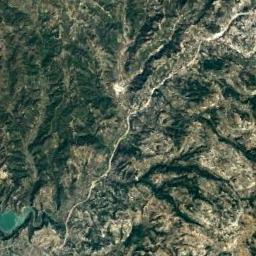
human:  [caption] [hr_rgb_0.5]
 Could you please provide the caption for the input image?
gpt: The folded mountain has dense vegetation and a lake and a road goes through the mountain .

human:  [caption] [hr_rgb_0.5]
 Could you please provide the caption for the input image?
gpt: The mountain is full of green plants with lines of bare land .

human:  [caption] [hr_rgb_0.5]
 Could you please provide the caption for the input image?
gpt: There is not the even mountain .

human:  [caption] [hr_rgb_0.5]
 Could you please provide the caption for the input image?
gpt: The mountains are covered with yellow dirt .

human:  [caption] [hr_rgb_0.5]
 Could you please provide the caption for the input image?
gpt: There are some green land and a river and a lake on the mountain .